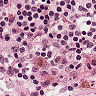
Metastatic tissue present: no